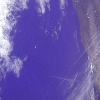
Label: water